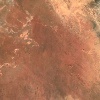
Label: land